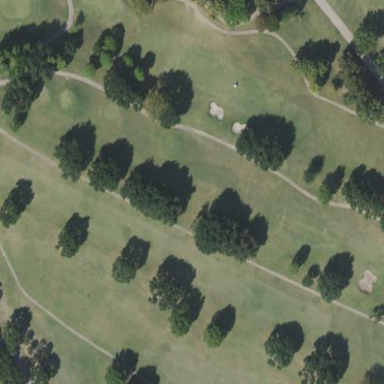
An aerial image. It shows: Grassy area designated as golf fairway.